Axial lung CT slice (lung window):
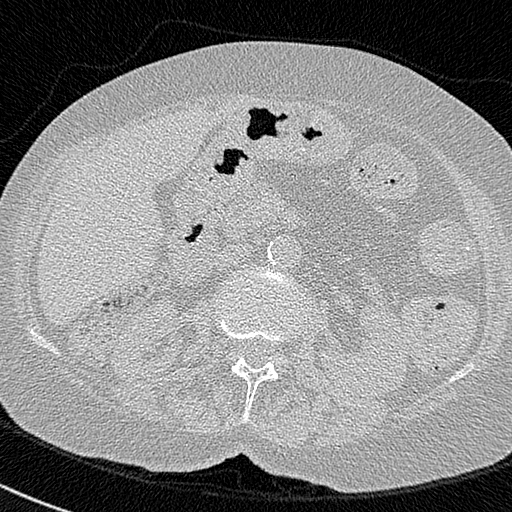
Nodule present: no